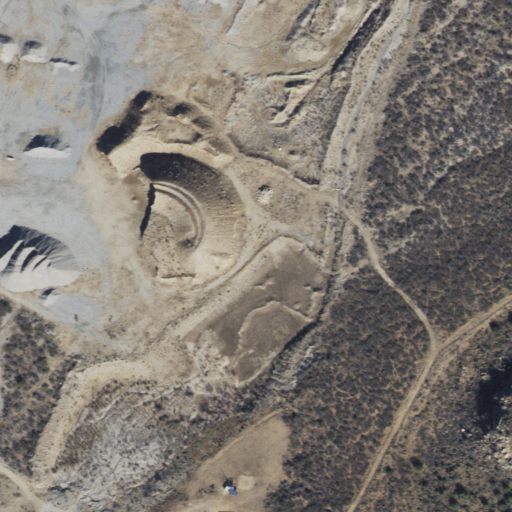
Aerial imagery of valley in Arizona named Buckeye Canyon containing shrub, deciduous forest, and open water